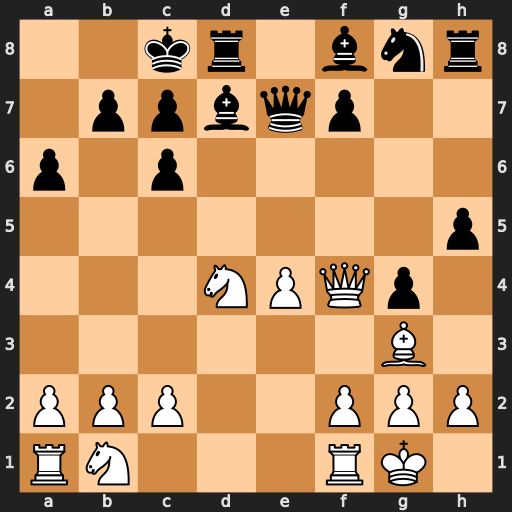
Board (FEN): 2kr1bnr/1ppbqp2/p1p5/7p/3NPQp1/6B1/PPP2PPP/RN3RK1
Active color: w
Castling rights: -
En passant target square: -
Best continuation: Qxc7#